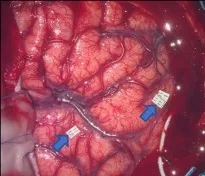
Case 7. Left panels show ON results, right panels AN results. Panels (E, F) Screenshot of intraoperative positive cortical sites with tag 1 PoG for ON, and tags 11 + 12 on PoG and the middle STG for AN.
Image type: medical_photograph (other_medical_photograph)